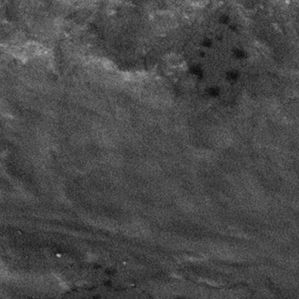
Label: frost